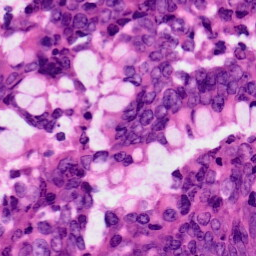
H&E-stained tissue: Colon